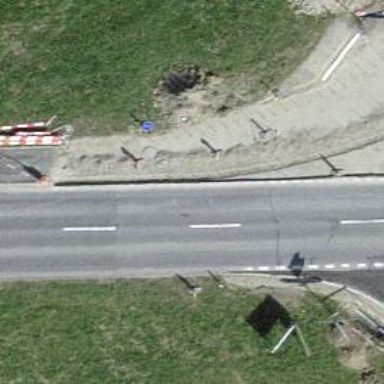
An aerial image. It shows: Asphalt cycleway.